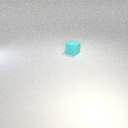
small cyan rubber cube